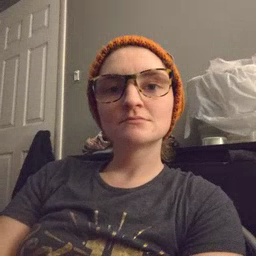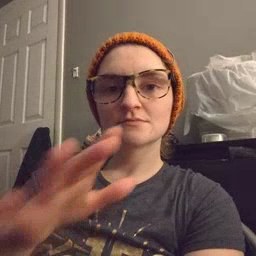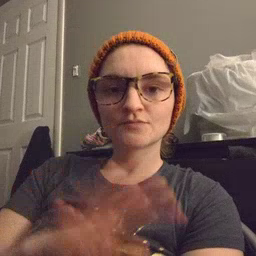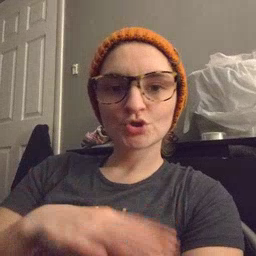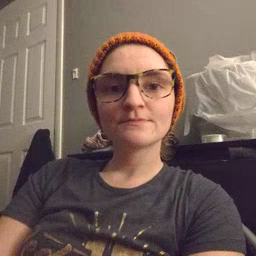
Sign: fall